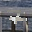
Label: 7